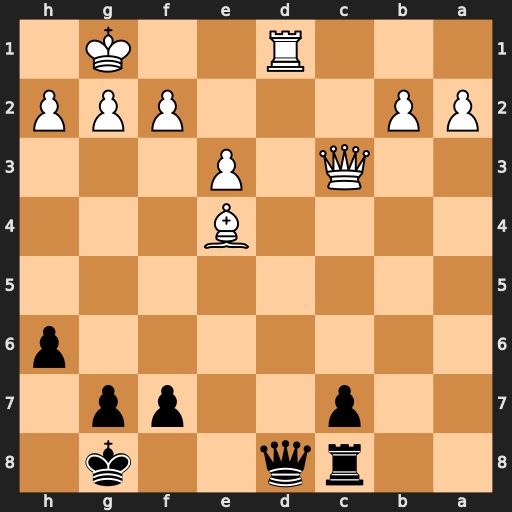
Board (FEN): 2rq2k1/2p2pp1/7p/8/4B3/2Q1P3/PP3PPP/3R2K1
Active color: b
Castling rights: -
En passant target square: -
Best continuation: Qxd1+ Qe1 Qxe1#